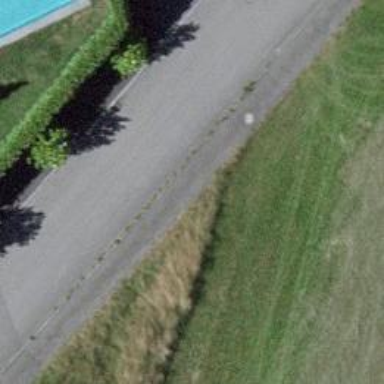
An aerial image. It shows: Sidewalk.